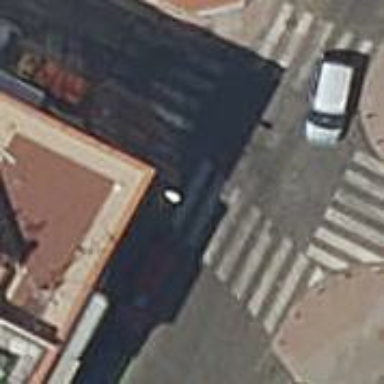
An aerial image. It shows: Uncontrolled zebra crossing on the road.